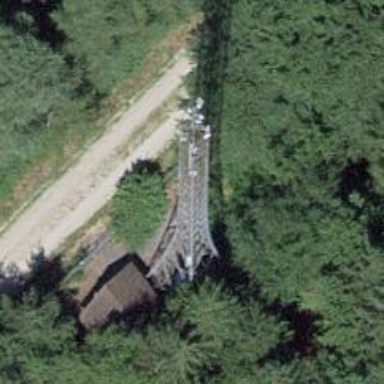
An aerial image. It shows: Communication tower.